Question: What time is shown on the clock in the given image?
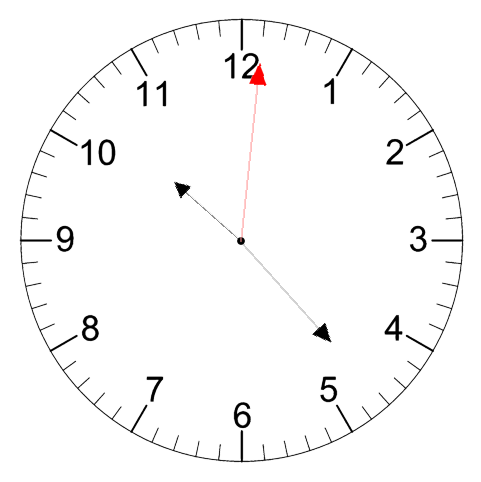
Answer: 10:23:01